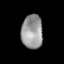
Tissue: lung
Cell type: Endothelial cells
Senescence score: 0.6785
Nuclear area (px): 711
Mean DAPI intensity: 151.62